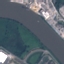
Land use / land cover class: River